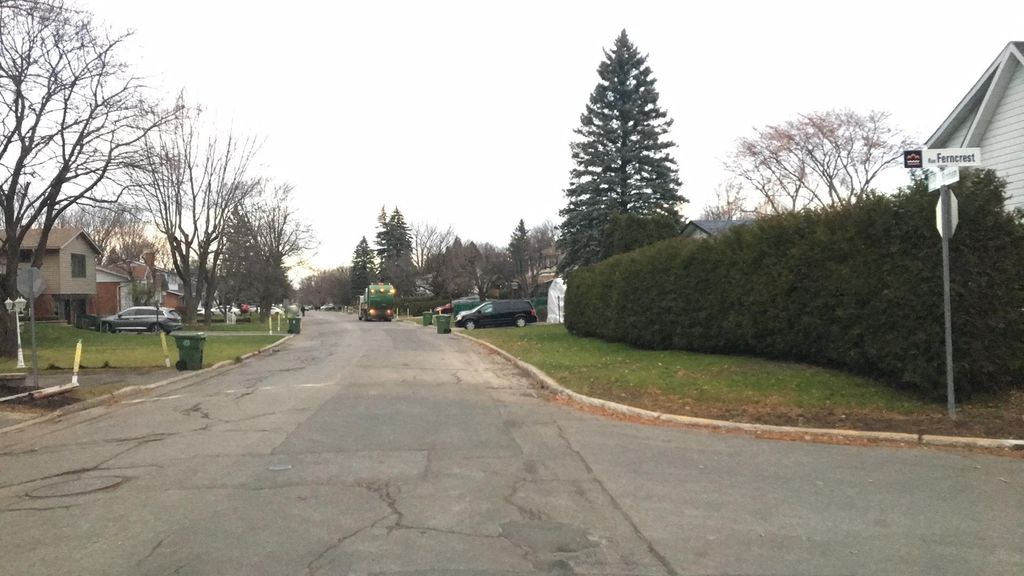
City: montreal